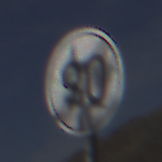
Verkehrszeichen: EndeGeschwindigkeit90
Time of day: MorningAfternoon
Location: Outdoor (RoadRail)
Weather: PartlyCloudy
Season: NotSpecified
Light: Natural